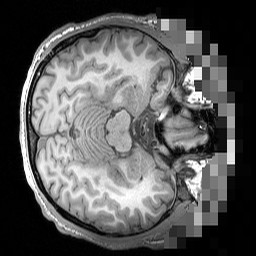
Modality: T1w
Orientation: axial
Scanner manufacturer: siemens
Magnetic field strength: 3 T
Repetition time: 1.5 s
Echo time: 0.00291 s